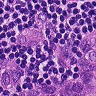
Metastatic tissue present: yes